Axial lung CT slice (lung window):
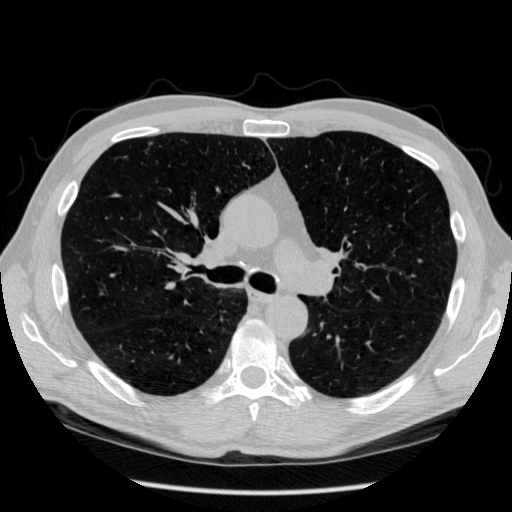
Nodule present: no